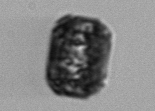
Label: Thalassiosira